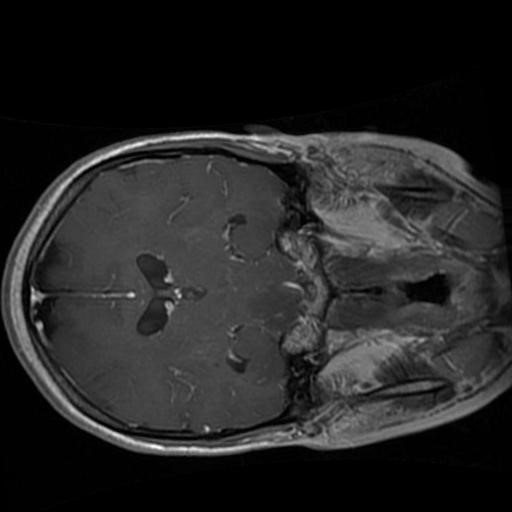
Label: brain_glioma